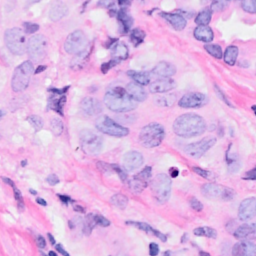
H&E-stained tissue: Breast